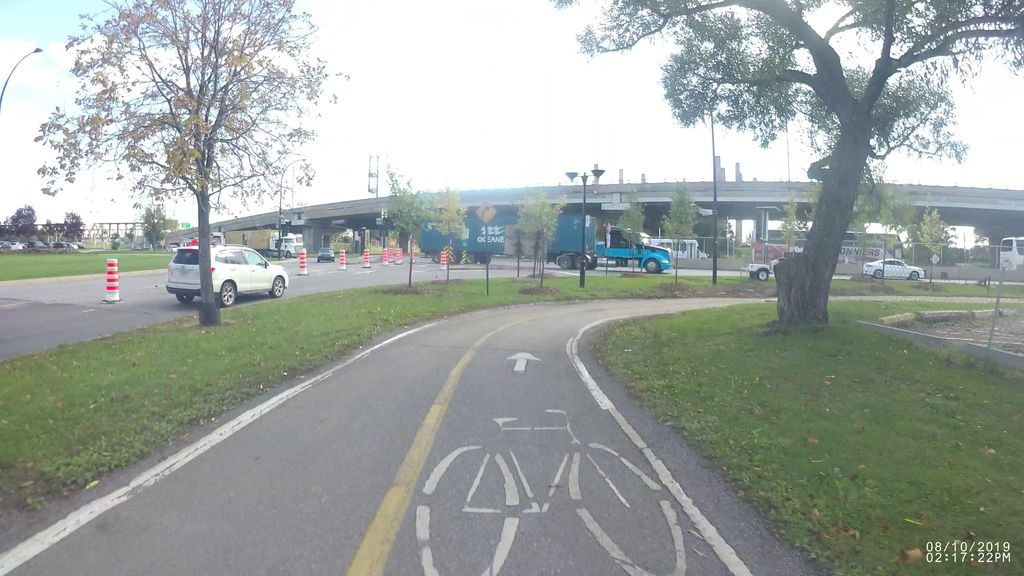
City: montreal